Question: I had a bunch of .js and .js.map files that weren't rolled up under there associated .ts files which made it a lot harder find the files I was interested in.

Before using Webstorm I tried Eclipse and <URL>.
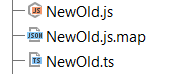
Answer: The grouping relations are established when running file watchers and stored in caches. They are lost as a result of caches invalidating/upgrading to different version/etc. To restore them, you need to re-run watchers for your project: select a project root folder, hit Ctrl+Shift+A -> Ctrl+Shift+A to enable non-menu actions -> type "run file " -> choose Run File Watchers.... You can assign custom shortcut for "Plugins | File Watchers | Run File Watchers" action in Settings | Keymap to make this procedure less complicated.
There is a ticket (<URL> that requires maintaining nesting according to watcher settings, so that the relationships are auto-established based on watcher settings, without a need to rebuild everything.